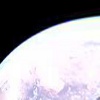
Label: sunburn